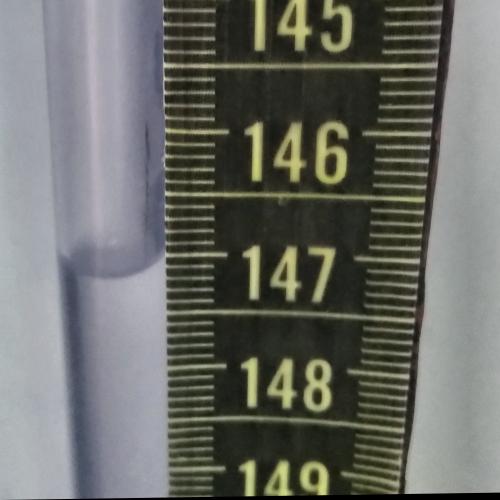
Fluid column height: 147.1 cm